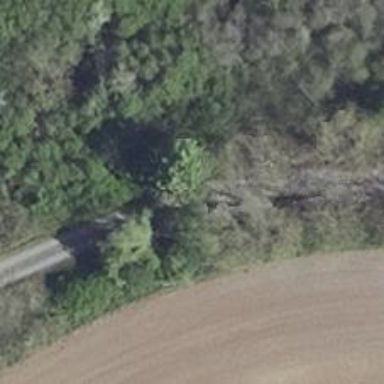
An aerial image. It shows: Well-maintained track road with grade 1 tracktype.